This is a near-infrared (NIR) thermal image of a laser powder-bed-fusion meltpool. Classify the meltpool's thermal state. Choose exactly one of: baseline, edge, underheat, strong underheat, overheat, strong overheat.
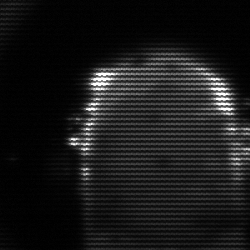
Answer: baseline